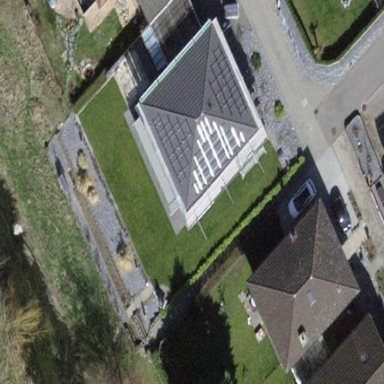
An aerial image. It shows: Simple house.